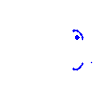
Particle: electron